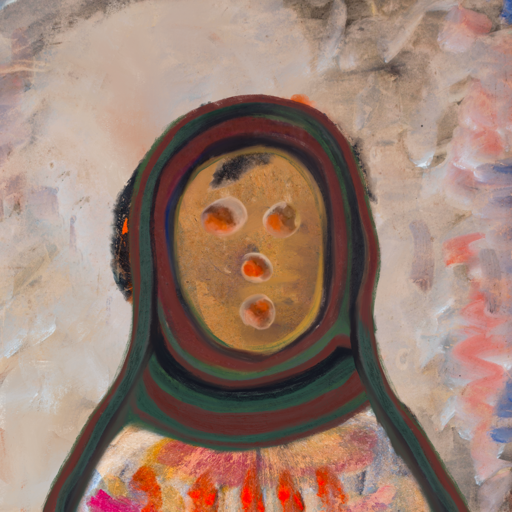
Background: Roy_Bahadur, Head And Neck Front: In_The_Sun, Face Front: Rupkatha, Bust: Childish, Hair Front: Childish, Head Accessory: After_Raid_Scarf, Second Necklace: Blank, Necklace: Blank, Baby: Blank